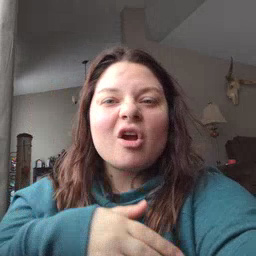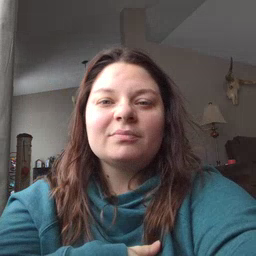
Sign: there